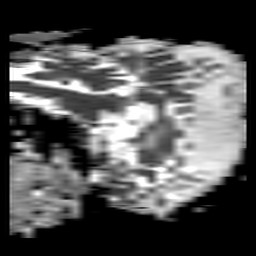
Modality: ADC
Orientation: sagittal
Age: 70
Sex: male
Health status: ill
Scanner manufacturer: philips
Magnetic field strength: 3 T
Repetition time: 3.8 s
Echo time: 0.09 s